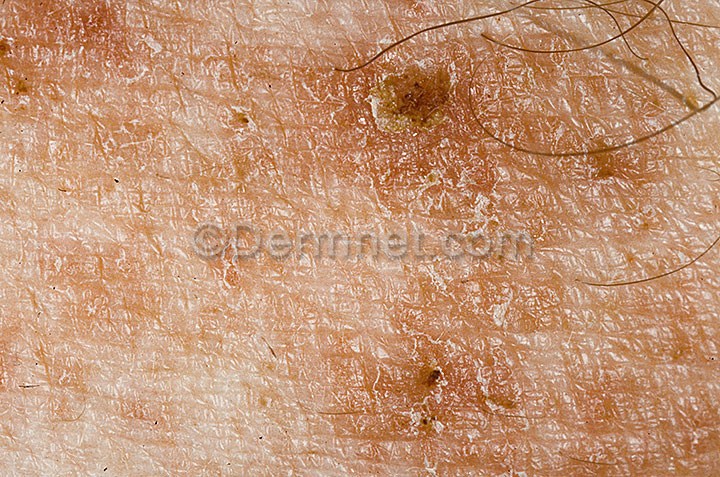
Disease: Eczema Photos